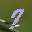
Label: 7